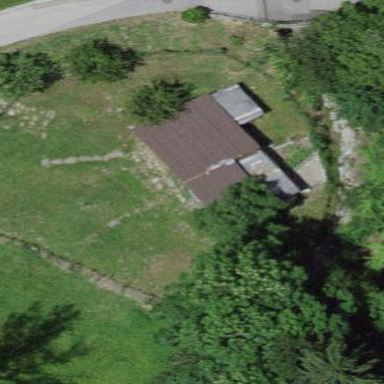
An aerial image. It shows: Stable building.